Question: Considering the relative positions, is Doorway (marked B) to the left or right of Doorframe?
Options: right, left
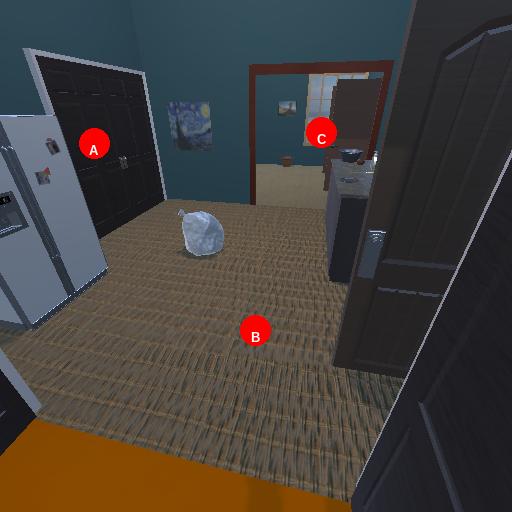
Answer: right